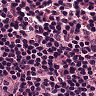
Metastatic tissue present: no